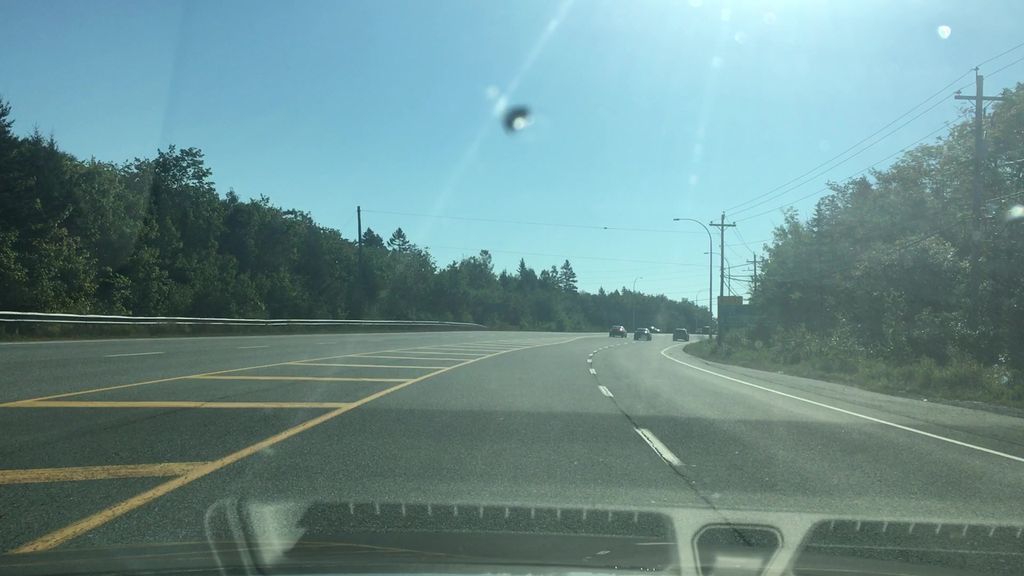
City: halifax